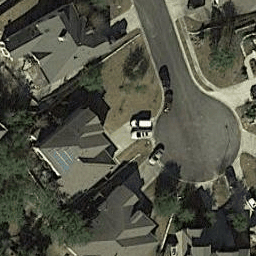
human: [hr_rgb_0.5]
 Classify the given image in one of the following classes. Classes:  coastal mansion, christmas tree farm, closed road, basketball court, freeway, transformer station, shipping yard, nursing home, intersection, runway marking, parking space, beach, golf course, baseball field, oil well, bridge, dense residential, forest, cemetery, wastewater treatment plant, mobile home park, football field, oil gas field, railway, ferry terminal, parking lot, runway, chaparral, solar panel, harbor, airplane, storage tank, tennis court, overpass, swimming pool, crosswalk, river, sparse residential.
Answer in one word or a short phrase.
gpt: closed road